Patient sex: M
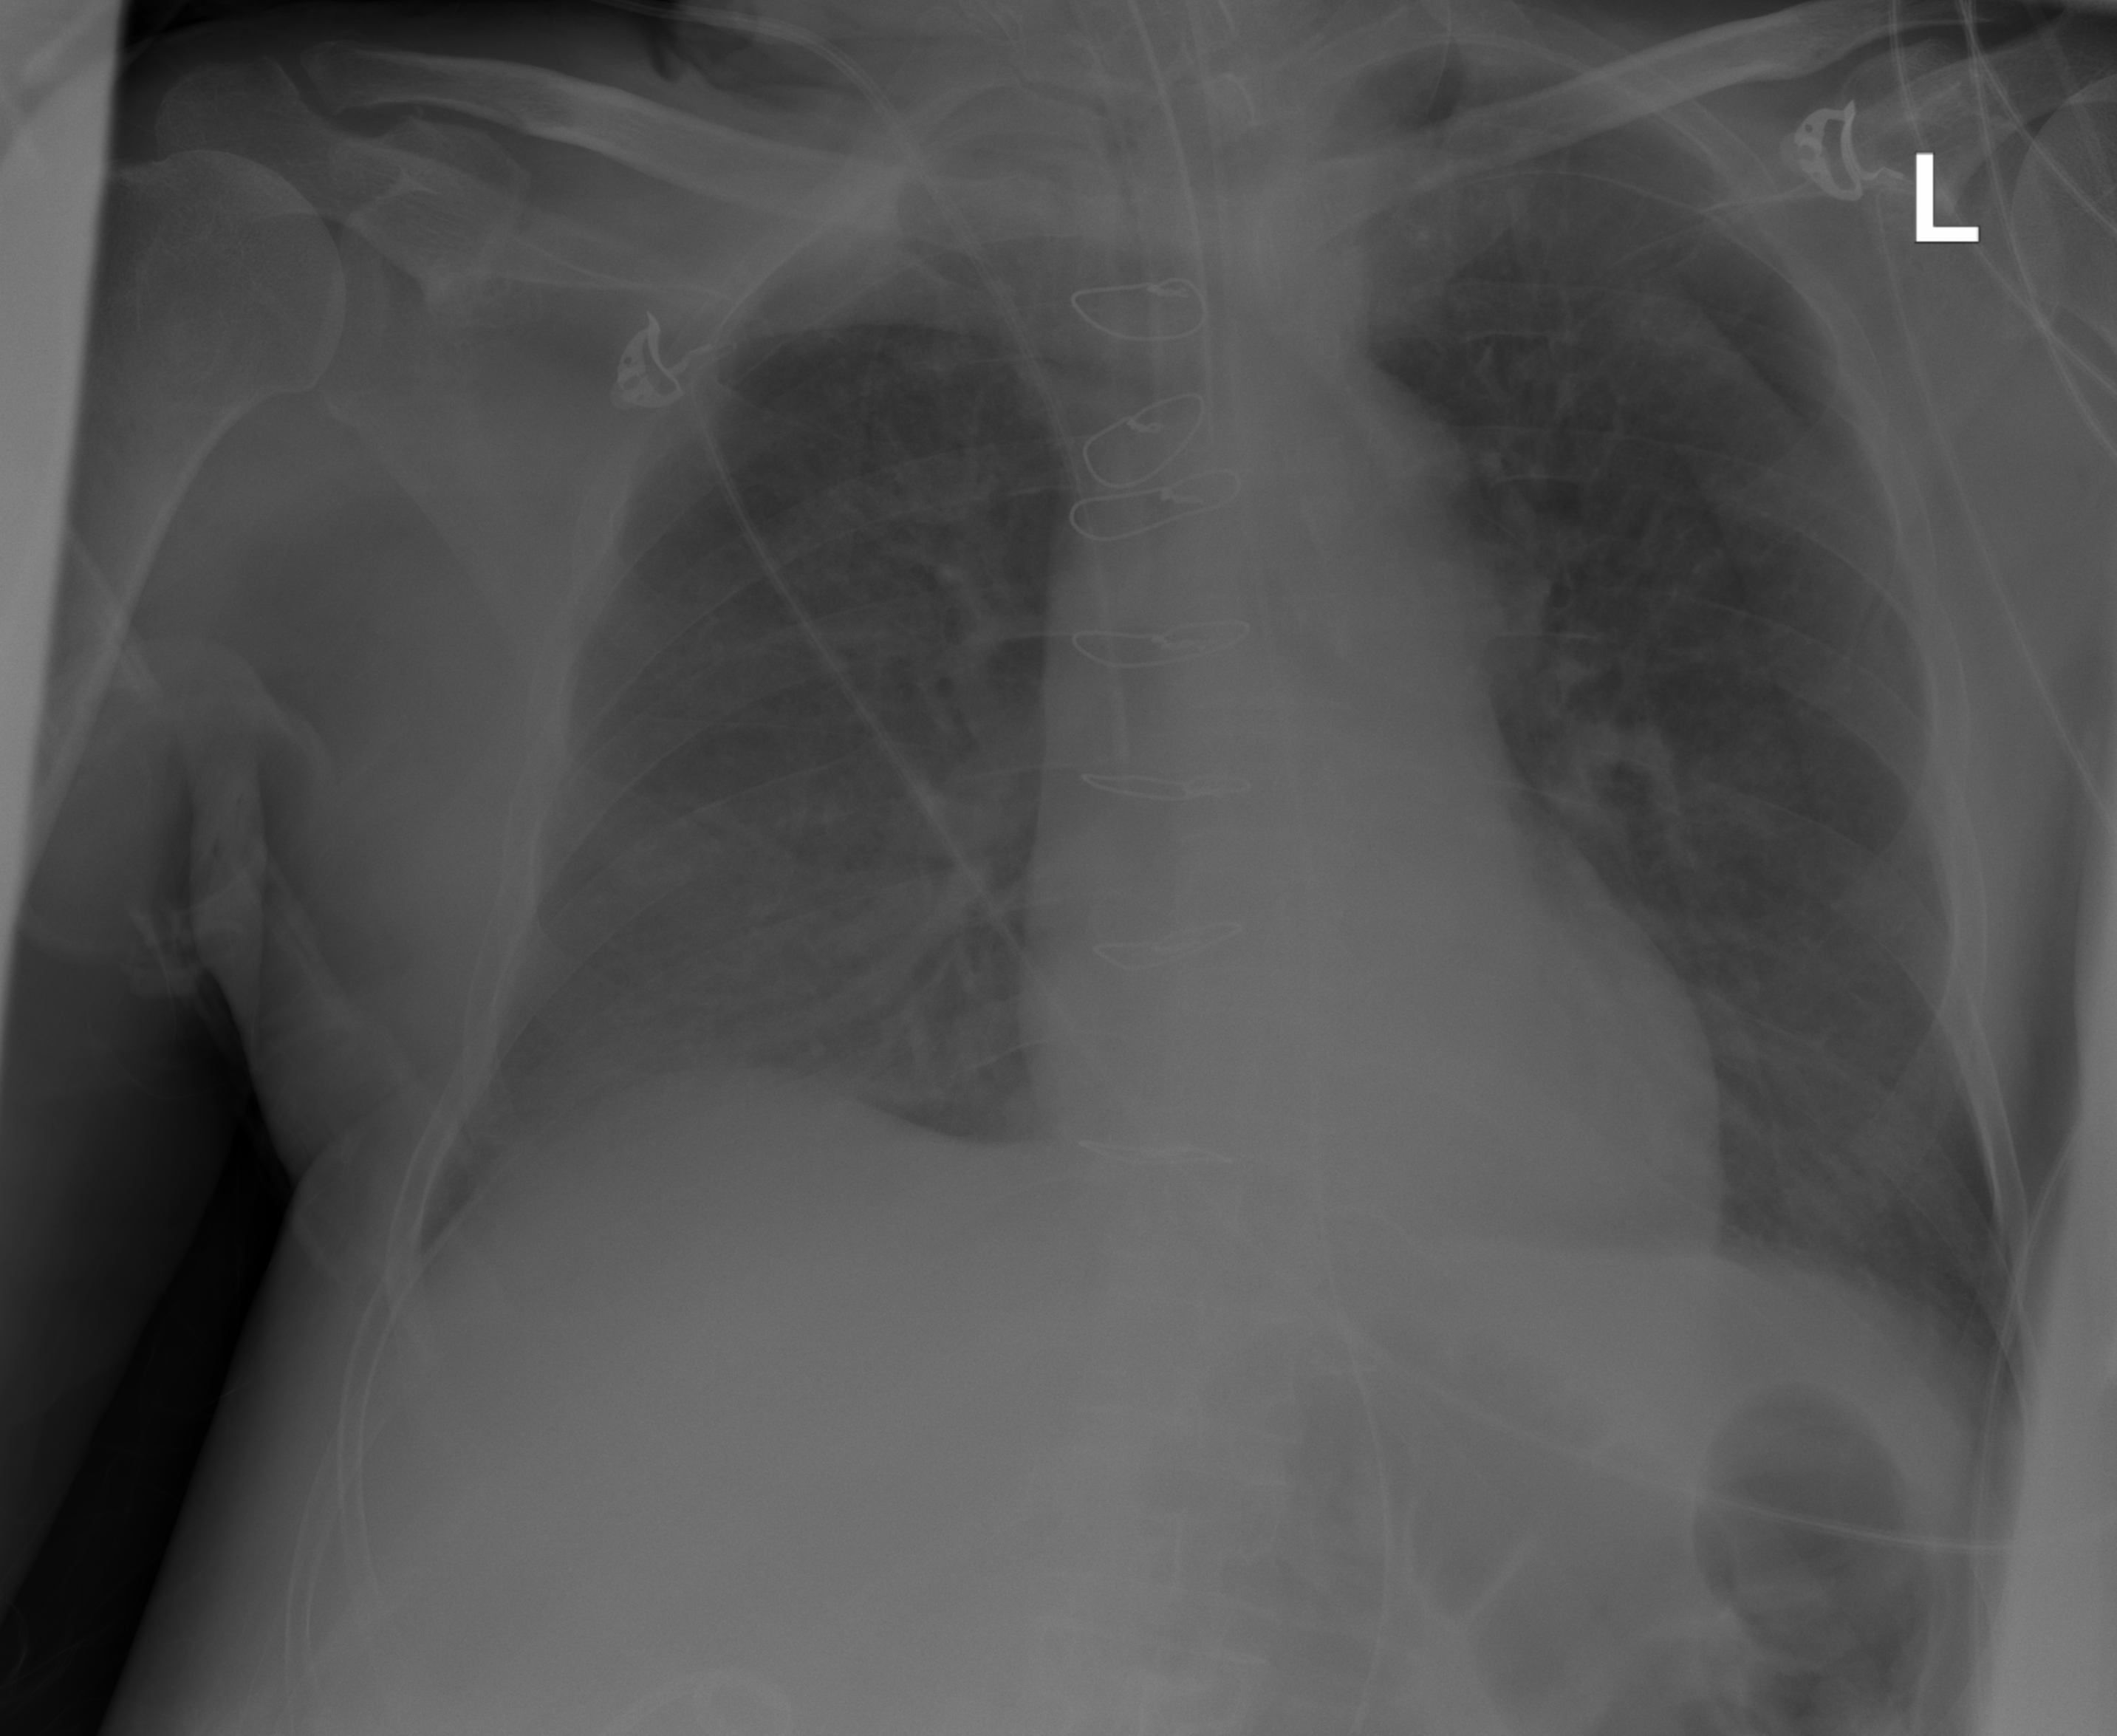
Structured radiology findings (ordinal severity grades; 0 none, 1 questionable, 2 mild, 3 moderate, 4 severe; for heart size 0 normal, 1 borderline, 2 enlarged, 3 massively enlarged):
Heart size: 0
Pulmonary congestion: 2
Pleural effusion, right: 0
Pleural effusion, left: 0
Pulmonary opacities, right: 2
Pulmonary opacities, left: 2
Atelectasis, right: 2
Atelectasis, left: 2